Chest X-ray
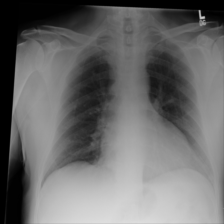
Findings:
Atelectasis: negative
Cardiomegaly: negative
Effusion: negative
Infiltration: negative
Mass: negative
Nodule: negative
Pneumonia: negative
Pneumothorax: negative
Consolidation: negative
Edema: negative
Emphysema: negative
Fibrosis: negative
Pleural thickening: negative
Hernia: negative